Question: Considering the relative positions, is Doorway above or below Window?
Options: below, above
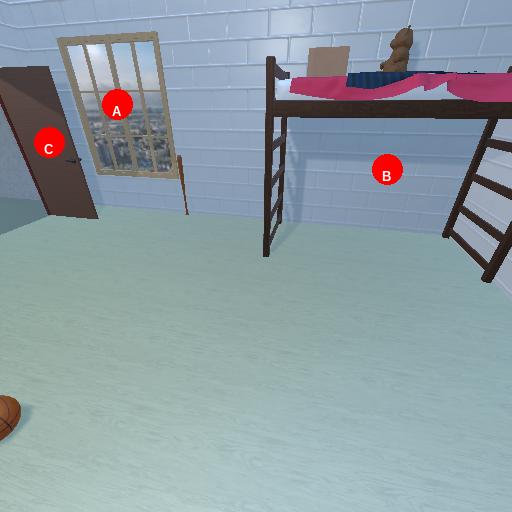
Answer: below